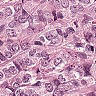
Metastatic tissue present: yes